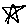
Label: star